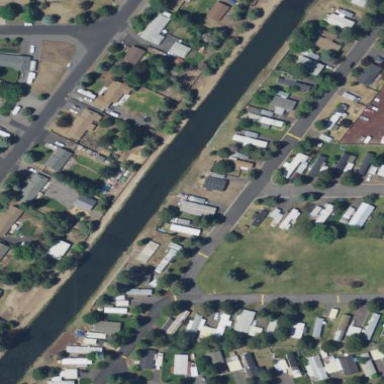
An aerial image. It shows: Residential area designed as trailer park.